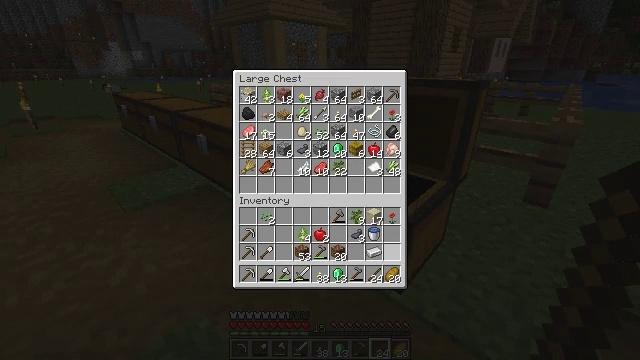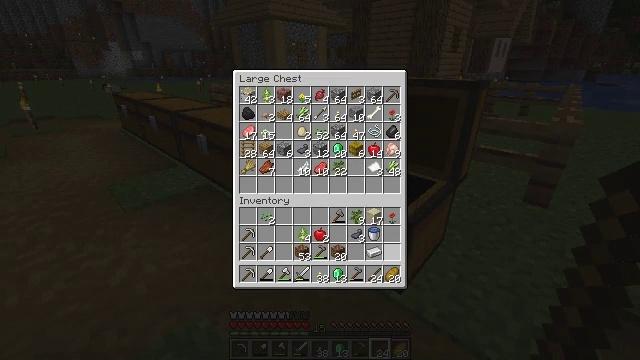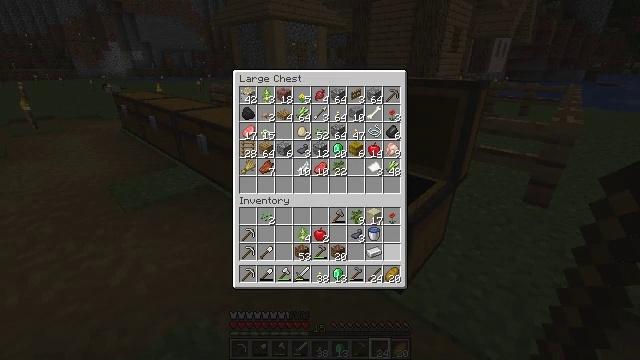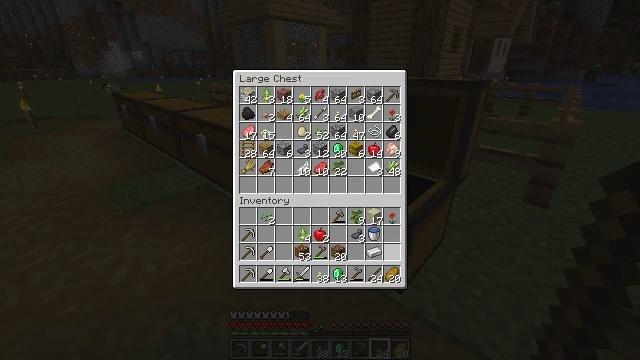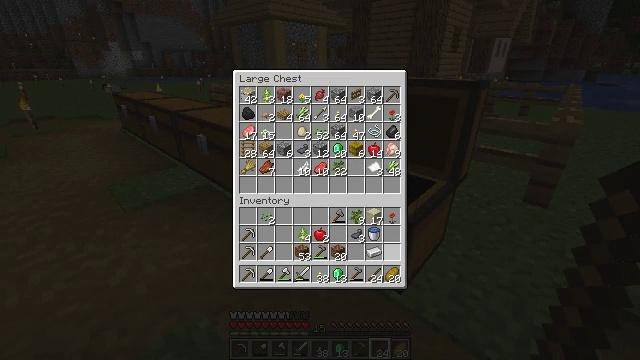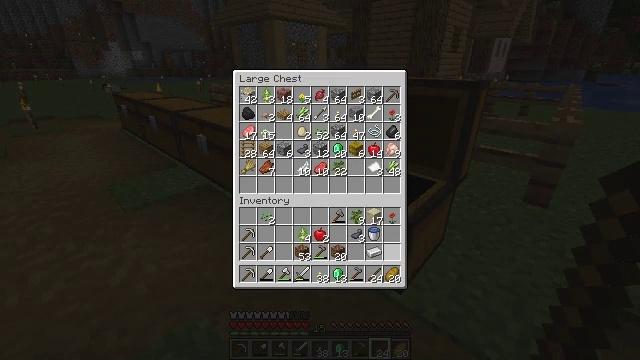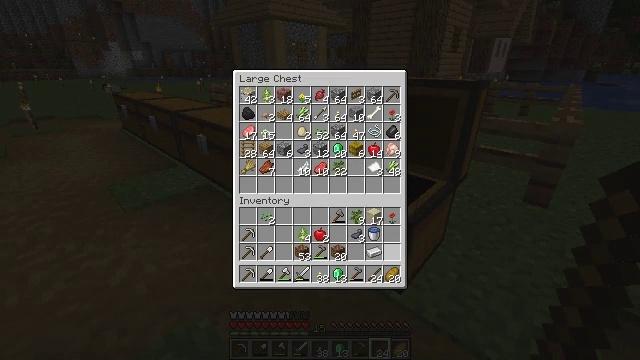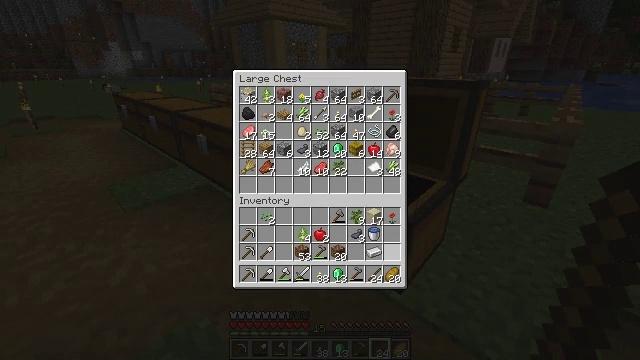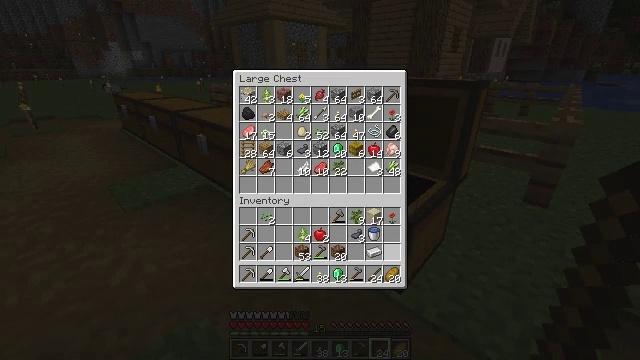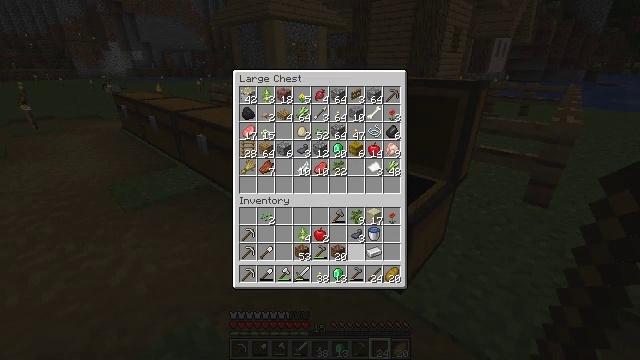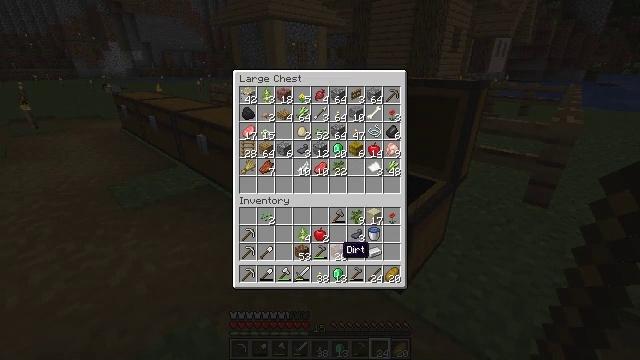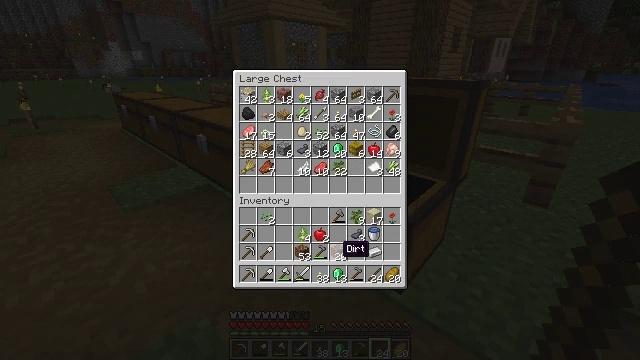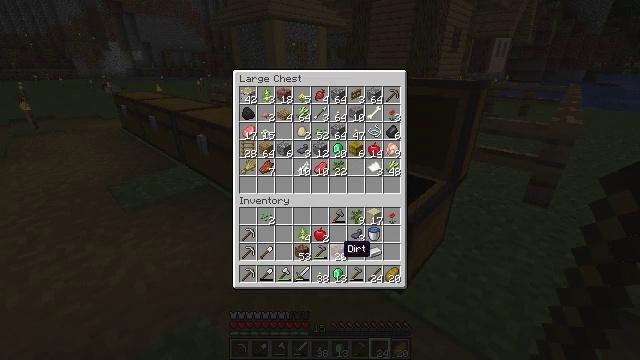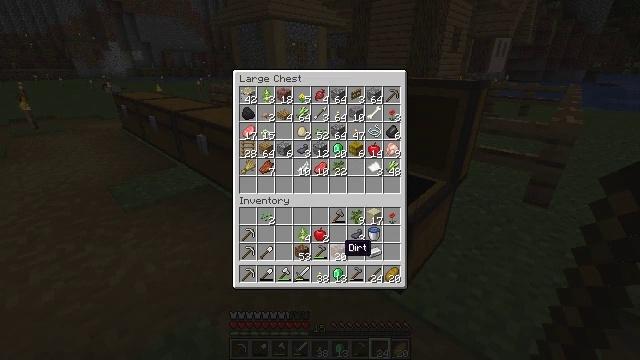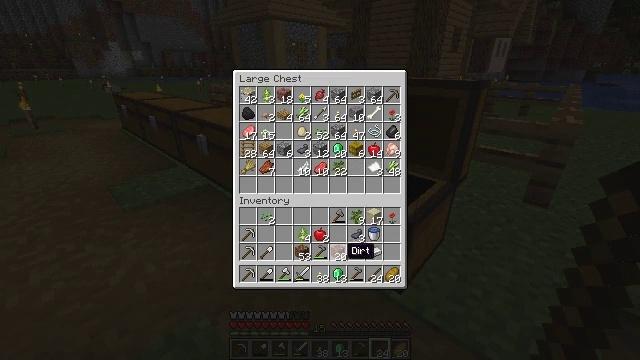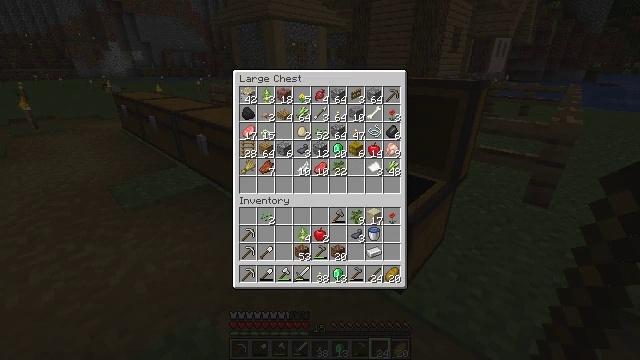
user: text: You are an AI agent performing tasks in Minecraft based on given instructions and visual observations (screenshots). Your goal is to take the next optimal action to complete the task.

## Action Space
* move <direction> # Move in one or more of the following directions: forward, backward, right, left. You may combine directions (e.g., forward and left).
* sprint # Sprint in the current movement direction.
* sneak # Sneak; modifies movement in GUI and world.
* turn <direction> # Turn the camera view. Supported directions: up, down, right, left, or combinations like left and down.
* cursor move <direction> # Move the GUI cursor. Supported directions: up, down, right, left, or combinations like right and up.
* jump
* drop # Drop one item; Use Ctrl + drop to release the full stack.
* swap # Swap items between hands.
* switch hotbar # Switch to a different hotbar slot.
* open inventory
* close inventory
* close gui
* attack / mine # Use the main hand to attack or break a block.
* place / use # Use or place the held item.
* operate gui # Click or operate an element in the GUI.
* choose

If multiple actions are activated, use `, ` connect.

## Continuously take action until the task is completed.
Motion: motion action
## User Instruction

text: Drop a stone hoe.
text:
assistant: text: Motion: no_op
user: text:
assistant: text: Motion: no_op
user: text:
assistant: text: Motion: no_op
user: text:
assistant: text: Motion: no_op
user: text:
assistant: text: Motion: no_op
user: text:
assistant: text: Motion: no_op
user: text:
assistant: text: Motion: no_op
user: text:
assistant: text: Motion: no_op
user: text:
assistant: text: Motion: cursor move left
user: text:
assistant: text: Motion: cursor move left
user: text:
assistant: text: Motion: no_op
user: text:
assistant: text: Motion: no_op
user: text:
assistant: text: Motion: no_op
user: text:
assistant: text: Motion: sneak
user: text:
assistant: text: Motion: sneak
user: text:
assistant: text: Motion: sneak
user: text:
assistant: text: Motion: sneak
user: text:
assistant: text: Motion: sneak
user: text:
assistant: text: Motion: sneak
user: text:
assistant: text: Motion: sneak
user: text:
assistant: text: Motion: sneak
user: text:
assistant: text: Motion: sneak
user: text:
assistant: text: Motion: sneak
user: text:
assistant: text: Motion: sneak
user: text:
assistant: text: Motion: sneak
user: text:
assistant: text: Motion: sneak
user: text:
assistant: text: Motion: sneak
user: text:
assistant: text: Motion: sneak
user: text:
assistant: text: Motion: sneak
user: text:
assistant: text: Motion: sneak